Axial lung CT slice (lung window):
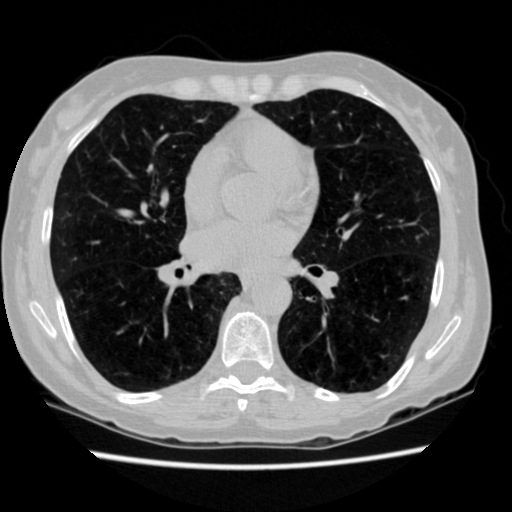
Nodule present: no